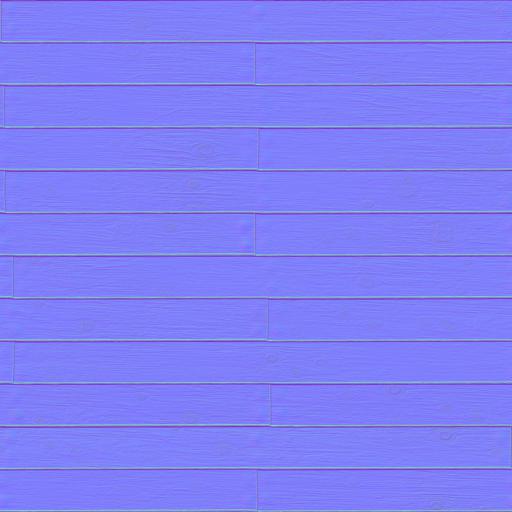
planks